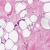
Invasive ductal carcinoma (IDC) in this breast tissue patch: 0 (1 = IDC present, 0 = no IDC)